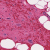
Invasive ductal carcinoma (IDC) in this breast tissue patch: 0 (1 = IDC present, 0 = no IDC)